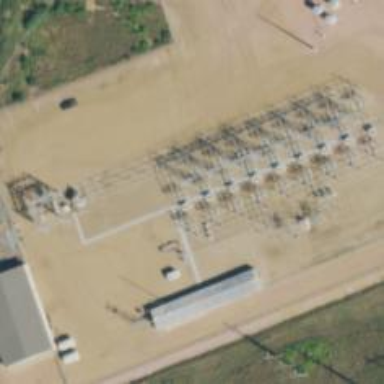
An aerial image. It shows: Switch for power supply.